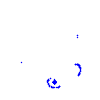
Particle: proton